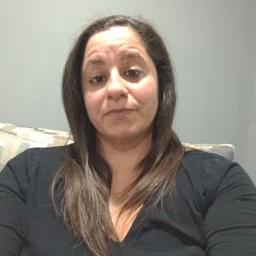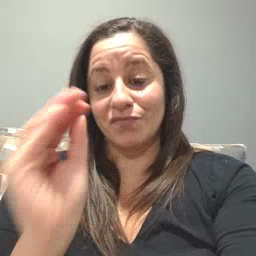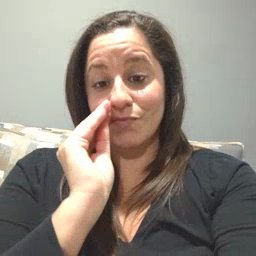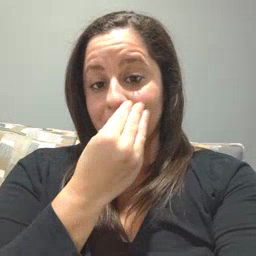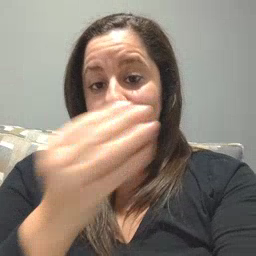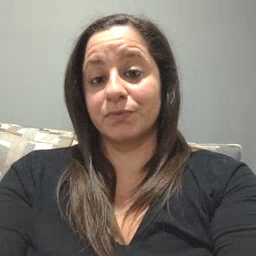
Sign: flower